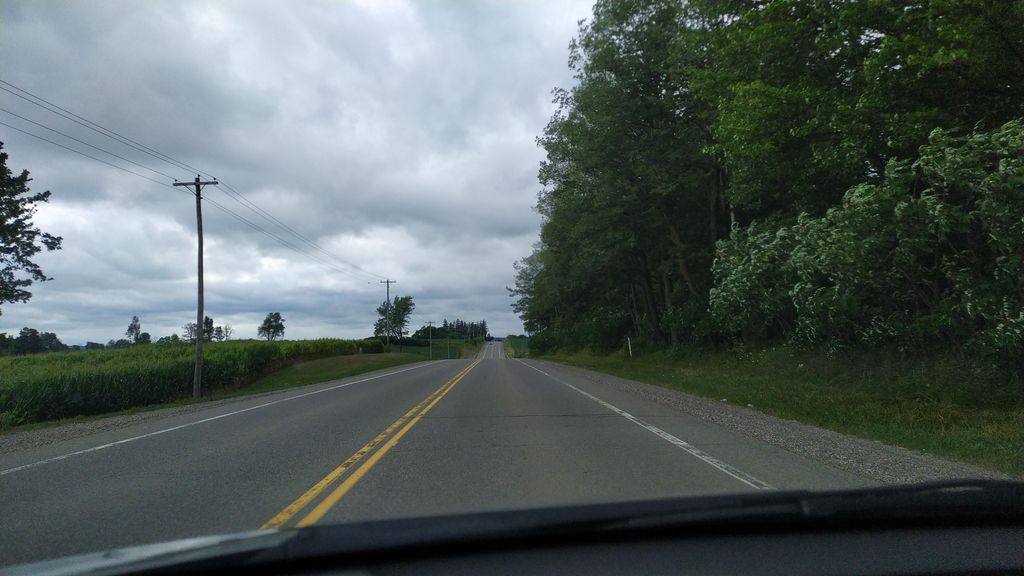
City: kitchener-waterloo